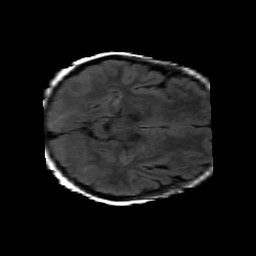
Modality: FLAIR
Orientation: axial
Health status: ill
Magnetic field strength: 3 T